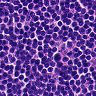
Metastatic tissue present: no